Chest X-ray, AP view. Patient: 66 years old, sex F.
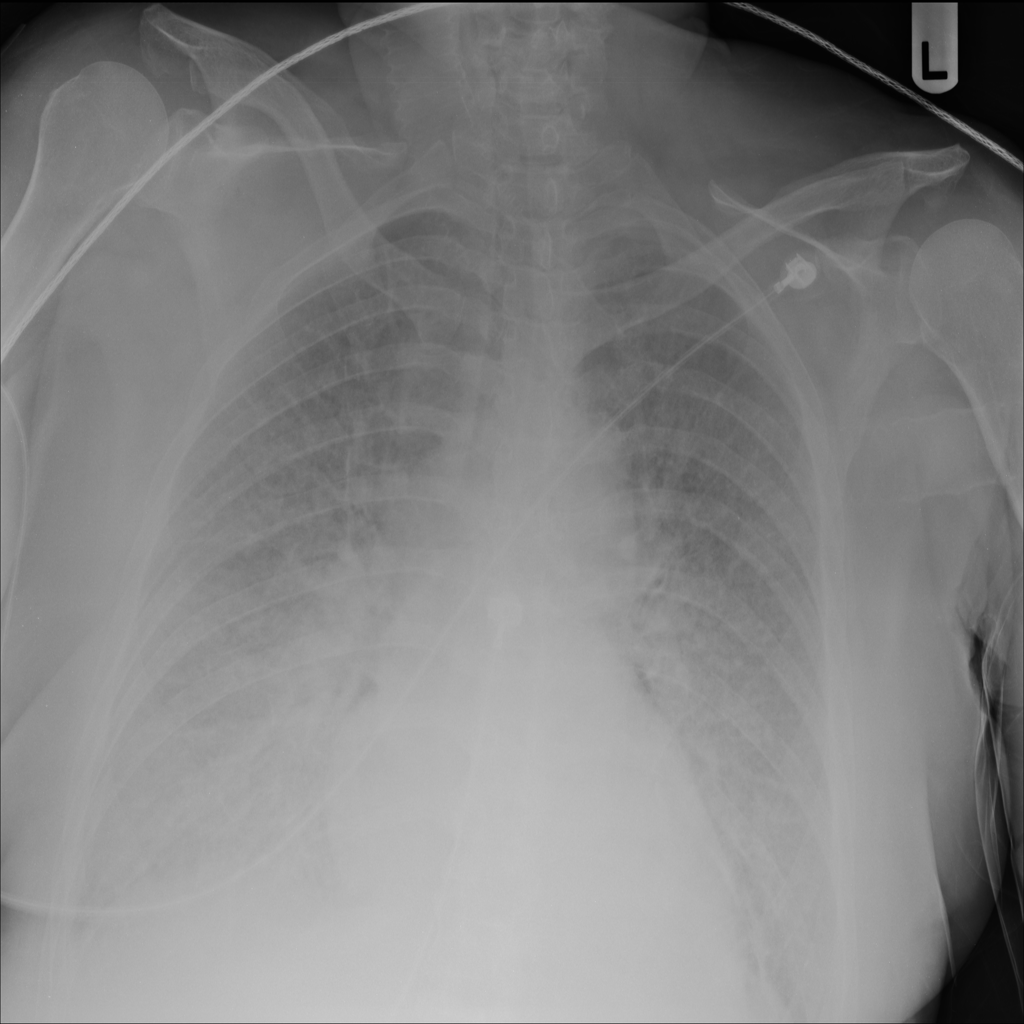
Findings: Infiltration